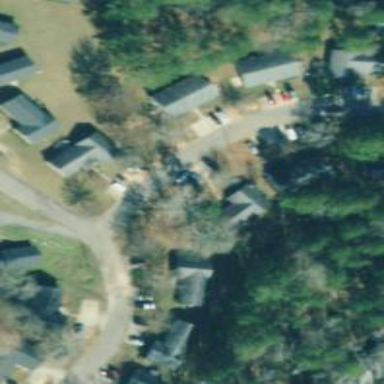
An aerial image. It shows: Residential road.